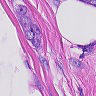
Metastatic tissue present: yes